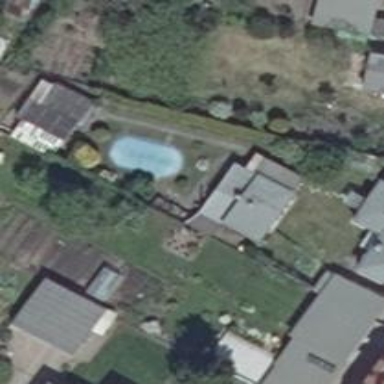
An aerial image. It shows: Swimming pool located in leisure land.